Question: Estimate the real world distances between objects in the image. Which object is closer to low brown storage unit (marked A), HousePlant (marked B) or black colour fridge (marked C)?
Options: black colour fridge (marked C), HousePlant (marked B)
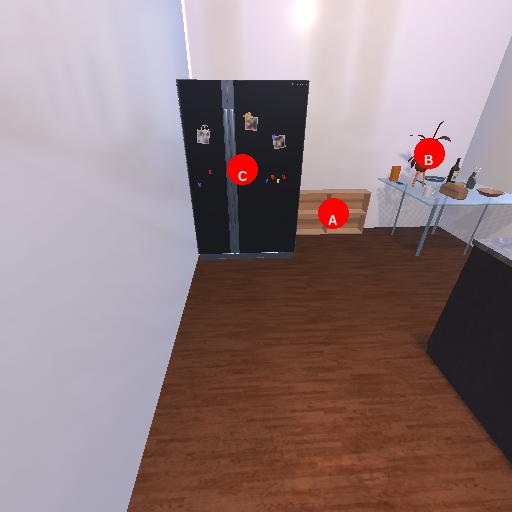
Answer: black colour fridge (marked C)